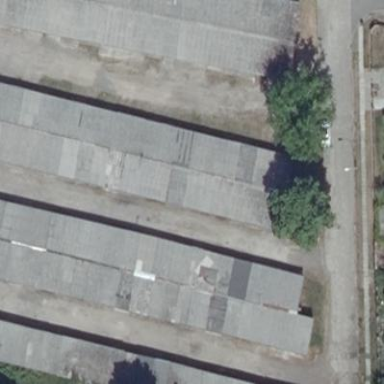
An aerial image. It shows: Group of garages.